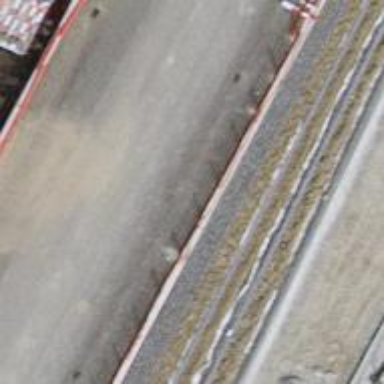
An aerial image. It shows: Retaining wall.